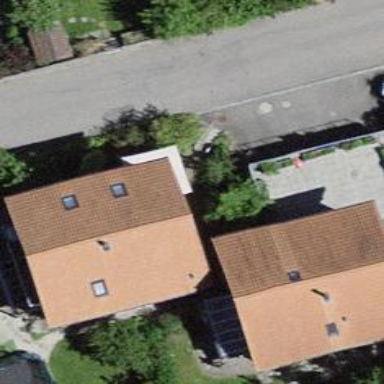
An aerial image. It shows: View of roof of building.